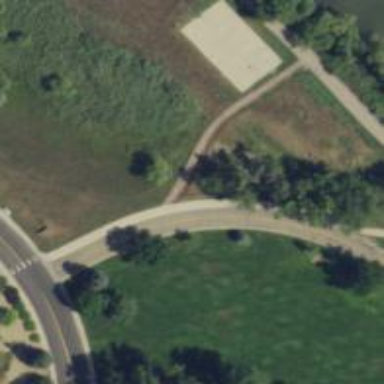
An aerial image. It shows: Driveway with sidewalk on the left side.